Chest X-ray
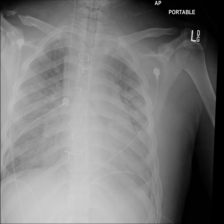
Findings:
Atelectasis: negative
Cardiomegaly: negative
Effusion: negative
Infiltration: negative
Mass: negative
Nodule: negative
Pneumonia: negative
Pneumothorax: negative
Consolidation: negative
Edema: negative
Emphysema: negative
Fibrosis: negative
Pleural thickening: positive
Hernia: negative